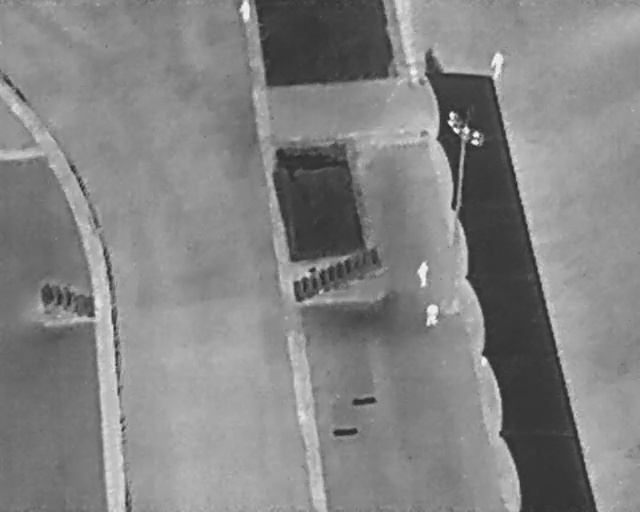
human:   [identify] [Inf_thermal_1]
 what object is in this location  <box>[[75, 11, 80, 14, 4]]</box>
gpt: <ref>1 large person at the top right</ref>